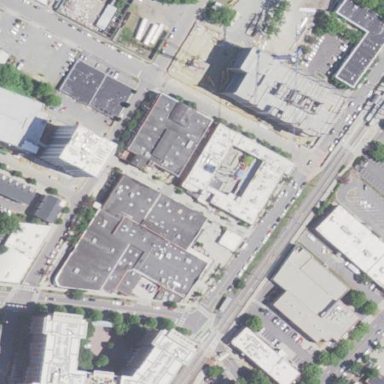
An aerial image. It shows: Commercial building.